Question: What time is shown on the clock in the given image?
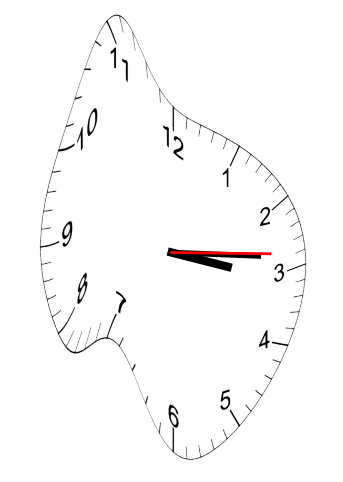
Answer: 03:14:14